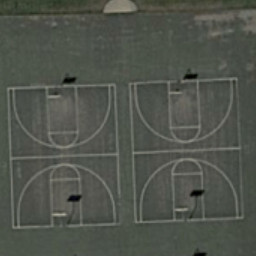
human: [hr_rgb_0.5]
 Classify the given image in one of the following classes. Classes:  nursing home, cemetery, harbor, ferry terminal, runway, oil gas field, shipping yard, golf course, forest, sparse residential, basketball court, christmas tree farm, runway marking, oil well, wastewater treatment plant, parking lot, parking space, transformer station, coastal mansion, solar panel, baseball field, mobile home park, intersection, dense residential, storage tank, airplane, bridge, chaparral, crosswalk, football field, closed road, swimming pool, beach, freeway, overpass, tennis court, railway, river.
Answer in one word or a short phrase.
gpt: basketball court